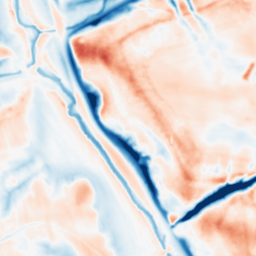
Category: multiscale
Decomposition family: dog
Decomposition parameters: sigma_low: 1
sigma_high: 10
Upsampling method: lanczos
Upsampling parameters: scale: 4
Upsampling scale: 4